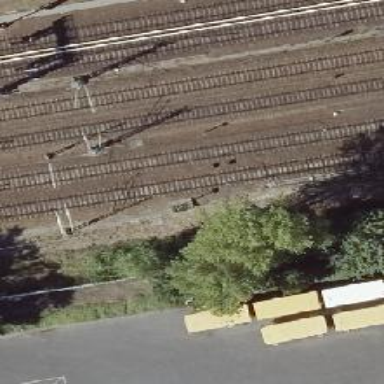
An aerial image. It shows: Railway signal.